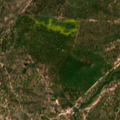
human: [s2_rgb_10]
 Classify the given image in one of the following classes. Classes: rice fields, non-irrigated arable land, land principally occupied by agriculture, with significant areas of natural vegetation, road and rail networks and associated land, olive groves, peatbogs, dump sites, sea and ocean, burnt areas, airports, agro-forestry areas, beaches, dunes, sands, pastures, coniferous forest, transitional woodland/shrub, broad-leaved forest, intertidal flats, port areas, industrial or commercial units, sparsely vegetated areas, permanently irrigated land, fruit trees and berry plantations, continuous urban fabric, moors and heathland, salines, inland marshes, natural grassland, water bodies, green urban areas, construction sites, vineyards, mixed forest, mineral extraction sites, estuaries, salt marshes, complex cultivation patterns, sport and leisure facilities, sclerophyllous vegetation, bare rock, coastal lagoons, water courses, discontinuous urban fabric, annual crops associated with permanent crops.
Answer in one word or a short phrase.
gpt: agro-forestry areas, broad-leaved forest